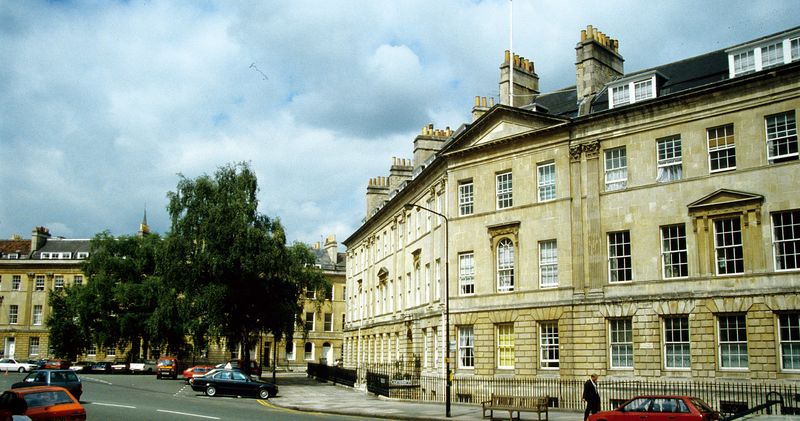
Titel: Hausfassaden
Künstler: Thomas Baldwin
Standort: Bath
Institution: Laura Place
Schlagwörter: baum, blau, himmel, mann, weiß, wolken, bäume, gelb, menschen, stadt, bunt, fenster, frankreich, fussgänger, laterne, paris, schwarz, strasse, dach, gebäude, haus, rot, wolke, zaun, architektur, häuser, gitter, klassizismus, england, kamin, kamine, kirchturmspitze, räder, schornstein, farbig, fassade, fassaden, mast, dächer, giebel, schornsteine, sprossenfenster, ziegel, farbe, platz, schlot, bank, pilaster, auto, foto, fotografie, photographie, eckhaus, bürgersteig, gehsteig, passant, sprossen, palast, dachfenster, gauben, mauerwerk, gehweg, fussweg, bänke, rustika, fenstergitter, quader, risalit, voluten, strassen, straßenlaterne, historismus, gaube, geschosse, speer, belebt, london, sitzbank, streben, automobil, autos, fahrzeuge, korintisch, dreigeschossig, ädikula, kolossalordnung, parkplatz, lisene, ziegelstein, gliederung, kellergeschoss, markierung, schwatz, fasade, bebauung, parken, himmel wolken, bath, schiebefenster, fussgängerweg, fasaden, automobile, mittelstreifen, doppelpilaster, tabulariumsmotiv, nash, parke, rustikaquaderung, schleppgauben, zaungitter, ädikularahmung, bmw, kavh